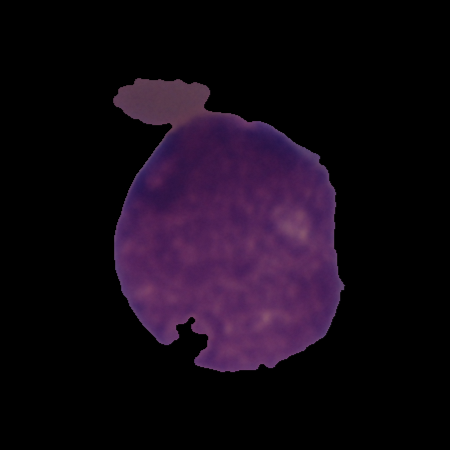
Label: cancer